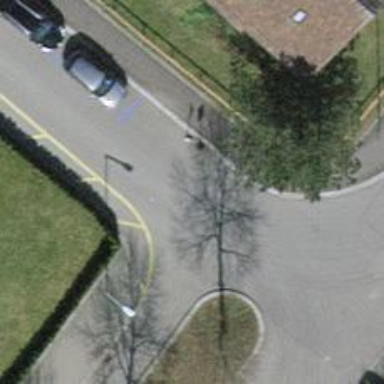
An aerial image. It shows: Raised kerb.